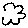
Label: cloud